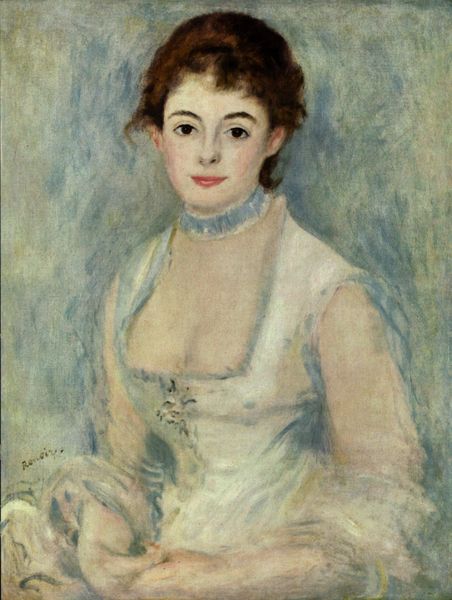
Titel: Porträt der Madame Henriot
Künstler: Pierre Auguste Renoir
Standort: Washington (District of Columbia)
Institution: National Gallery of Art
Schlagwörter: blau, dunkel, gemälde, hand, himmel, weiß, aquarell, grün, impressionismus, mädchen, sitzen, ausschnitt, braun, brust, busen, degas, finger, frankreich, frau, frisur, haar, hell, hintergrund, kleid, kreide, mund, nase, paris, pastell, renoir, schwarz, stirn, zeichnung, ölbild, blick, dame, rot, beige, jung, arme, augen, band, blass, gesicht, inkarnat, mensch, ärmel, bild, bildnis, hals, hände, portrait, porträt, signatur, öl, schlank, gewand, haare, halbfigur, sitzend, augenbrauen, brosche, brustbild, brünett, dekollete, dekollte, dekoltee, diadem, hübsch, kinn, lippe, lippen, locken, madame, ohren, rosa, schultern, schön, zart, hellblau, lächeln, taille, brüste, wangen, sitz, halsband, mieder, creme, kette, französisch, romantik, ölgemälde, weiblich, monet, brauen, halstuch, pastellfarben, robe, augenbraue, dekollette, kropfband, oberkörper, braune haare, aqarell, wei, mary, eng, tusche, schönheit, gross, bläulich, schoss, rotbraun, durchsichtig, schwart, bleich, korsett, dekolltee, leicht, fresko, weich, eleganz, dekolte, anmut, rote lippen, ölkreide, epoche, lieblich, weißes kleid, braune augen, décolleté, eisblau, ame, hüftbild, normandie, decolltee, dekolette, ausschnittt, kjleid, tiefer ausschnitt, weiblich jung